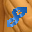
Label: 8